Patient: sex F, age 57
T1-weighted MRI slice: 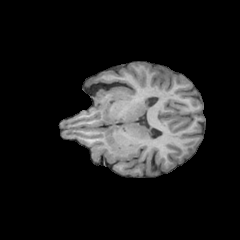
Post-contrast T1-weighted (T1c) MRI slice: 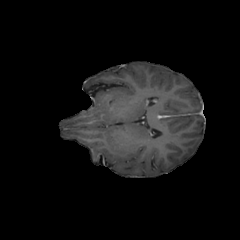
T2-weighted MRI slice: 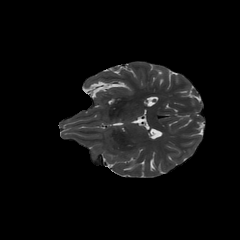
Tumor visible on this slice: no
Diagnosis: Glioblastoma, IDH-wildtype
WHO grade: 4